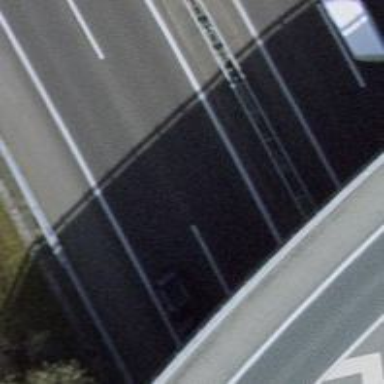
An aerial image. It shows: Motorway bridge.